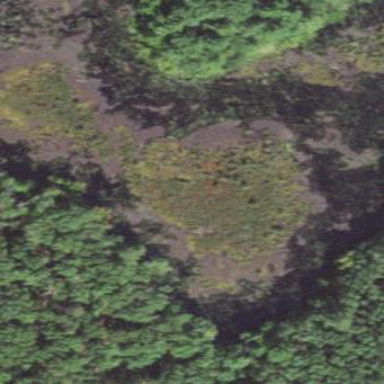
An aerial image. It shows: Marsh wetland.